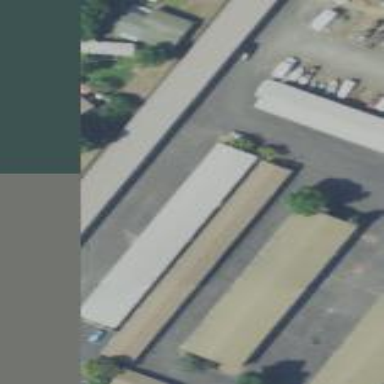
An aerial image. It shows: Group of garages.